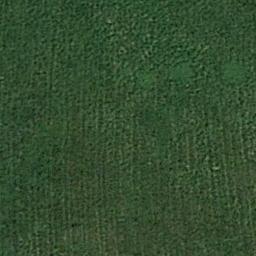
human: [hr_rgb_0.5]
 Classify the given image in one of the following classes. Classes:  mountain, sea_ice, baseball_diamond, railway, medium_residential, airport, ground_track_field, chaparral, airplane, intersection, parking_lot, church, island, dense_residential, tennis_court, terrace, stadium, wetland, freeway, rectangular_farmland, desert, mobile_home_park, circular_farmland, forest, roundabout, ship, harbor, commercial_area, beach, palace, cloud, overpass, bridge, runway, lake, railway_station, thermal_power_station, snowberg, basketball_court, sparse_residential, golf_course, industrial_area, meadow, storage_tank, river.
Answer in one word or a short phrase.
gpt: meadow